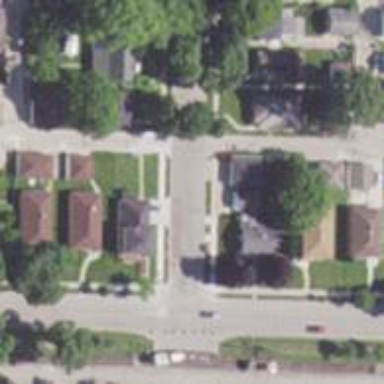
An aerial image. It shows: Alley classified as service road.